Question: I'm trying to implement a relative layout, similar to below picture.
But when trying to bottom align the bottom-right text view, it goes out of the screen.
What is the best/minimal way to design below layout?
Code, currently I'm trying:
'''
<RelativeLayout xmlns:android="http://schemas.android.com/apk/res/android"
android:layout_width="match_parent"
android:layout_height="match_parent"
android:orientation="vertical" >
<RelativeLayout
android:id="@+id/dash1"
android:layout_width="wrap_content"
android:layout_height="wrap_content"
android:gravity="top" >
<RelativeLayout
android:id="@+id/view_subdash_top_right"
android:layout_width="match_parent"
android:layout_height="wrap_content"
android:layout_alignParentRight="true"
android:layout_toRightOf="@id/tv_name" >
<TextView
android:id="@+id/tv_instrument_change"
android:layout_width="match_parent"
android:layout_height="wrap_content"
android:layout_below="@id/tv_text2"
android:gravity="right"
android:text="text1" />
<TextView
android:id="@+id/tv_text2"
android:layout_width="match_parent"
android:layout_height="wrap_content"
android:layout_alignParentTop="true"
android:gravity="right"
android:text="text2" />
</RelativeLayout>
<TextView
android:id="@+id/tv_name"
android:layout_width="wrap_content"
android:layout_height="match_parent"
android:layout_alignBottom="@id/view_subdash_top_right"
android:gravity="bottom|center"
android:text="name" />
</RelativeLayout>
<RelativeLayout
android:layout_width="wrap_content"
android:layout_height="wrap_content"
android:layout_below="@id/dash1"
android:gravity="top" >
<!-- Here to enter bottom left -->
<TextView
android:id="@+id/tv_bottom_right"
android:layout_width="wrap_content"
android:layout_height="match_parent"
android:layout_alignParentRight="true"
android:gravity="right|bottom"
android:text="bottom right" />
</RelativeLayout>
</RelativeLayout>
'''
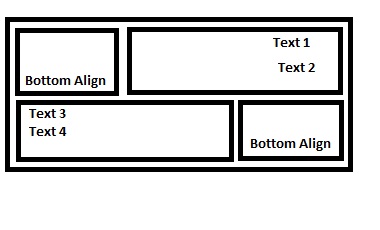
Answer: '''
// try this
<?xml version="1.0" encoding="utf-8"?>
<RelativeLayout xmlns:android="http://schemas.android.com/apk/res/android"
android:layout_width="match_parent"
android:layout_height="match_parent"
android:orientation="vertical" >
<RelativeLayout
android:id="@+id/rel_top"
android:layout_width="wrap_content"
android:layout_height="wrap_content">
<TextView
android:id="@+id/tv_top_left"
android:layout_width="wrap_content"
android:layout_height="wrap_content"
android:layout_alignBottom="@id/rel_top_right"
android:text="Top Left Text" />
<RelativeLayout
android:id="@+id/rel_top_right"
android:layout_width="match_parent"
android:layout_height="wrap_content"
android:layout_alignParentRight="true"
android:gravity="right"
android:layout_toRightOf="@id/tv_top_left" >
<TextView
android:id="@+id/tv_top_text1"
android:layout_width="wrap_content"
android:layout_height="wrap_content"
android:text="Top Text1" />
<TextView
android:id="@+id/tv_top_text2"
android:layout_width="wrap_content"
android:layout_height="wrap_content"
android:layout_below="@id/tv_top_text1"
android:text="Top Text2" />
</RelativeLayout>
</RelativeLayout>
<RelativeLayout
android:layout_width="wrap_content"
android:layout_height="wrap_content"
android:layout_below="@id/rel_top"
android:gravity="top" >
<TextView
android:id="@+id/tv_bottom_right"
android:layout_width="wrap_content"
android:layout_height="wrap_content"
android:layout_alignParentRight="true"
android:layout_alignBottom="@id/rel_bottom_left"
android:text="Bottom Right Text" />
<RelativeLayout
android:id="@+id/rel_bottom_left"
android:layout_width="match_parent"
android:layout_height="wrap_content"
android:layout_toLeftOf="@id/tv_bottom_right" >
<TextView
android:id="@+id/tv_bottom_text1"
android:layout_width="match_parent"
android:layout_height="wrap_content"
android:text="Bottom Text1" />
<TextView
android:id="@+id/tv_bottom_text2"
android:layout_width="match_parent"
android:layout_height="wrap_content"
android:layout_below="@id/tv_bottom_text1"
android:text="Bottom Text2" />
</RelativeLayout>
</RelativeLayout>
</RelativeLayout>
'''